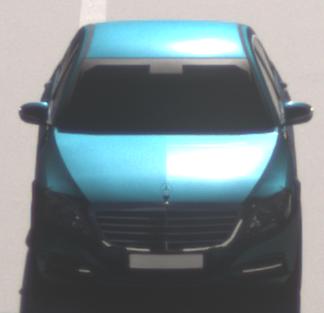
Make: Mercedes-Benz
Model: S 400 HYBRID
Detailed model: S-Class (222) Limousine
Model produced from: 2013/05
Model produced until: 2015/04
Doors: 4
Color: blue
Road condition: dry road
Daytime: morning or afternoon
Contrast: high contrast